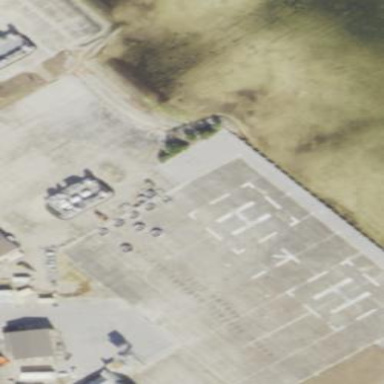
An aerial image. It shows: Concrete apron at the airport.